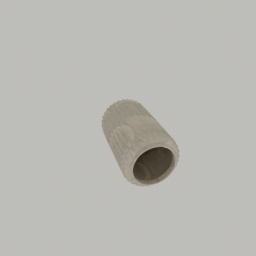
Label: decoration